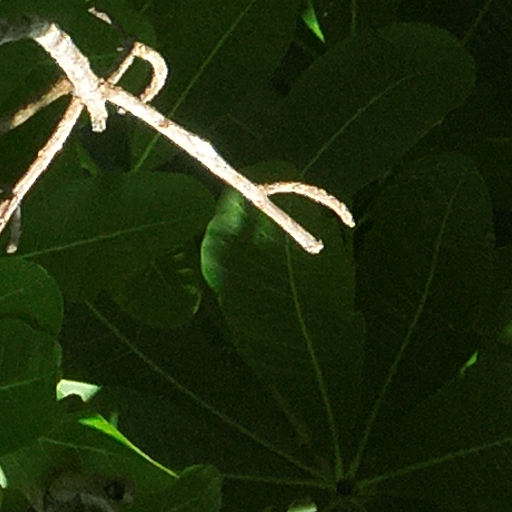
Species: Anacardium excelsum
GBIF accepted scientific name: Anacardium excelsum
Crown area (m\u00b2): 115.481